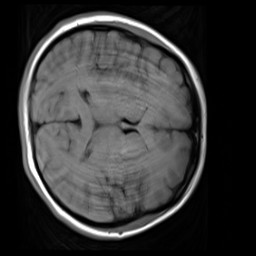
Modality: T1w
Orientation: axial
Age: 21
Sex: female
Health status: healthy
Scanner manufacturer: siemens
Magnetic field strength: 3 T
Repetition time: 4.1 s
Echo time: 0.0085 s